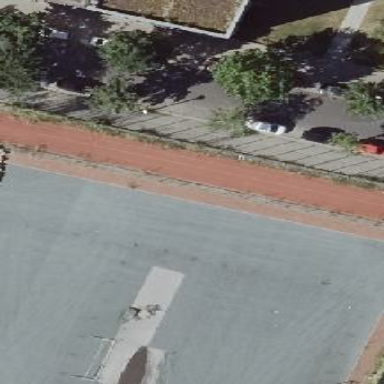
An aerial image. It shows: Track in leisure land.